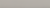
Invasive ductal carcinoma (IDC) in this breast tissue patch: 0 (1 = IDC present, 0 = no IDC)